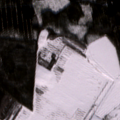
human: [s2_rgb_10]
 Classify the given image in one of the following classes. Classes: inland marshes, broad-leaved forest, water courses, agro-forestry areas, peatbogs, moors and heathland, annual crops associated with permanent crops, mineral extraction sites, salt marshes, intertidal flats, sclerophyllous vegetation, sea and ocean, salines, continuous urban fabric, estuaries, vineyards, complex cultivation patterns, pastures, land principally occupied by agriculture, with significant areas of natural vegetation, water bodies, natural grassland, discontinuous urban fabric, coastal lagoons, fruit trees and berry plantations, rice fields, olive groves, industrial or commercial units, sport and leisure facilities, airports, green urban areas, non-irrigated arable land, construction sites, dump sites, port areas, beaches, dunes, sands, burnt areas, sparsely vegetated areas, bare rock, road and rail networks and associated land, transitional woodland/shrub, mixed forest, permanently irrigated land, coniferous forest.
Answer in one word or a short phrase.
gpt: coniferous forest, mixed forest, transitional woodland/shrub, peatbogs